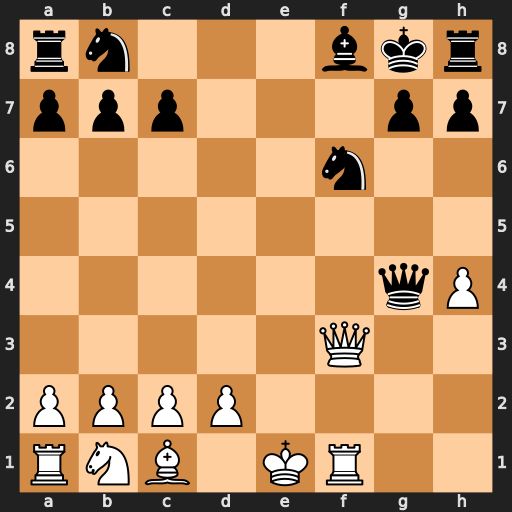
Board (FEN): rn3bkr/ppp3pp/5n2/8/6qP/5Q2/PPPP4/RNB1KR2
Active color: w
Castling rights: Q
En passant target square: -
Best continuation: Qb3+ Nd5 Qxd5+ Qe6+ Qxe6#